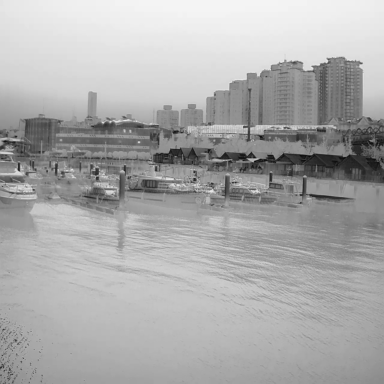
There are seven canoes in the infrared image.